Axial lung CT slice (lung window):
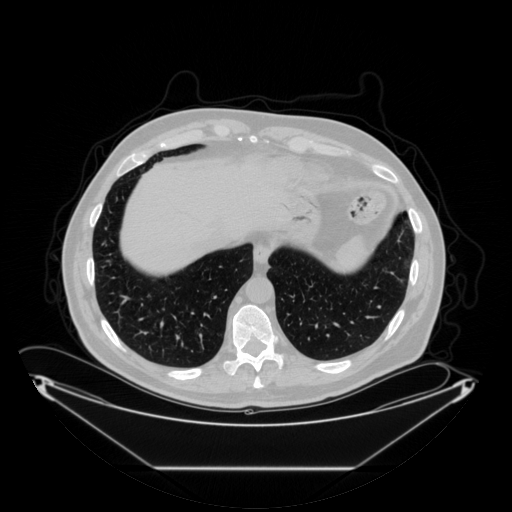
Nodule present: no